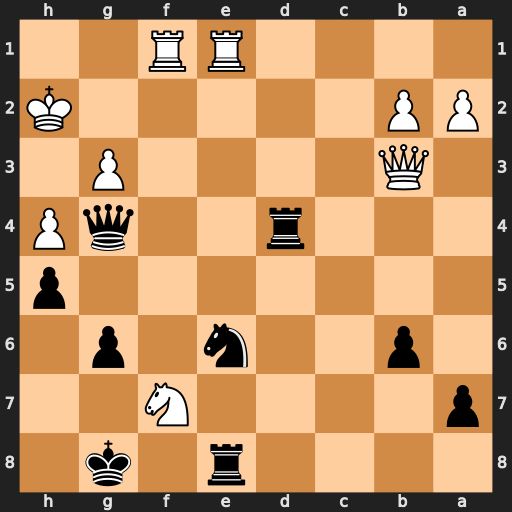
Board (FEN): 4r1k1/p4N2/1p2n1p1/7p/3r2qP/1Q4P1/PP5K/4RR2
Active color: b
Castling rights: -
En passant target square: -
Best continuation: Rd2+ Kg1 Qh3 Rf2 Rxf2